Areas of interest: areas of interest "Badminton Court"
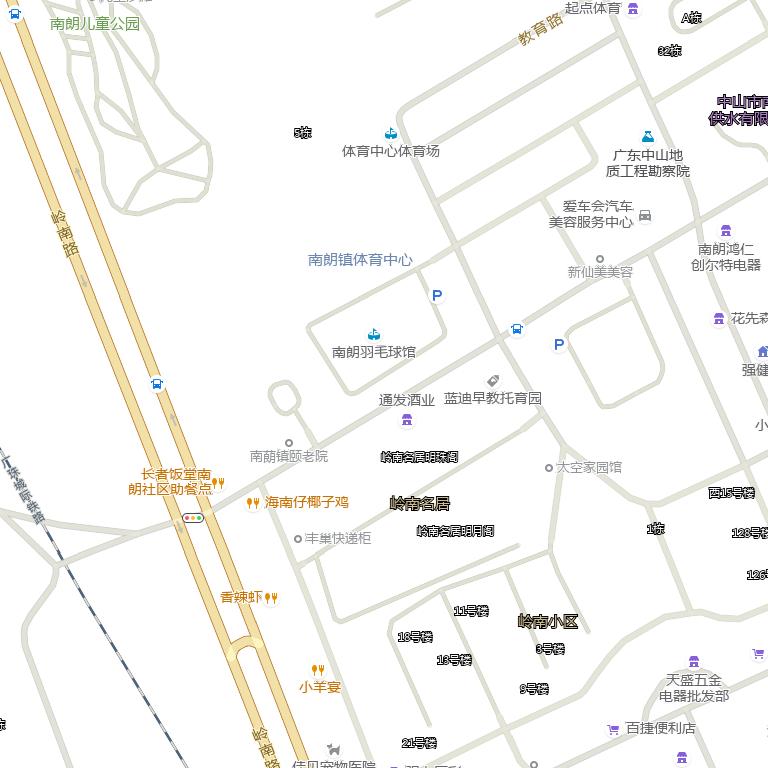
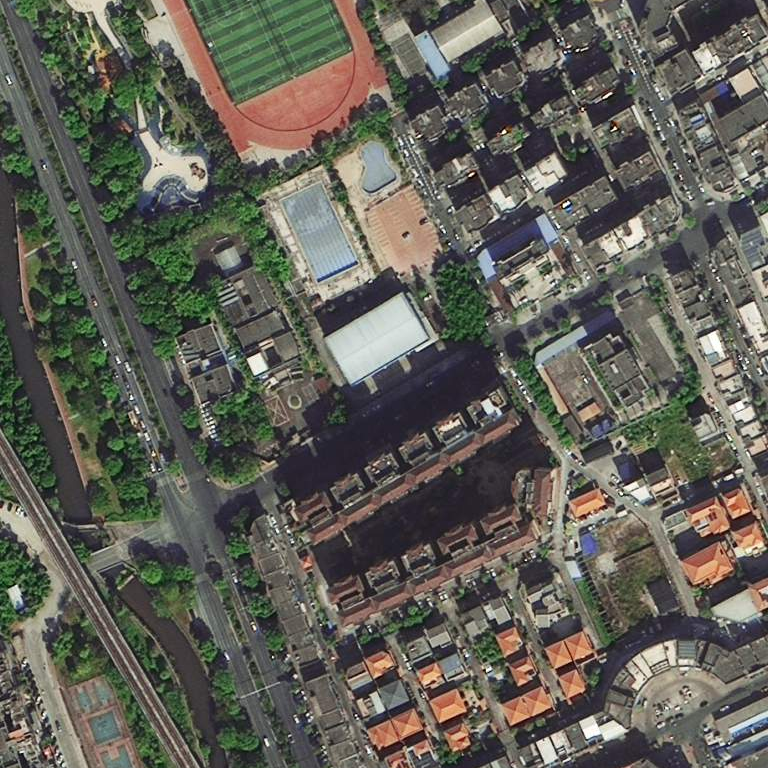